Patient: sex M, age 65
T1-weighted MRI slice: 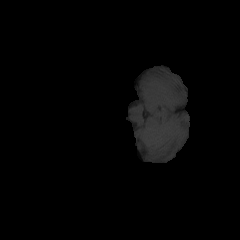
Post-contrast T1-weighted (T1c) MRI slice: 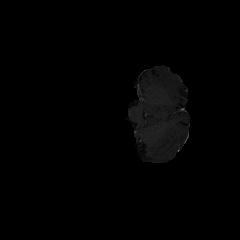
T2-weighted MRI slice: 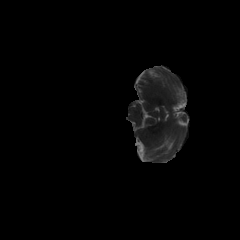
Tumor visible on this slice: no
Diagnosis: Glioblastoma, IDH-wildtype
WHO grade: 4